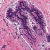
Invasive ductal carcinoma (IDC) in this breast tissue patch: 0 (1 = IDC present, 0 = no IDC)